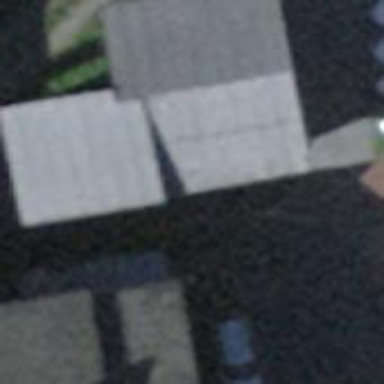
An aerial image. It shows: Building with tiled roof.